Question: I really like how twitter blur the end of the long name, when you move the cursor on the box with message.
I would like to try make something similar, with a little difference - I have a DIV (let's say ) and when a text inside is longer then 100px - then will be the end of the respective text blurred...
Could anyone give me some example/source/advice, how to do that?
Thank you

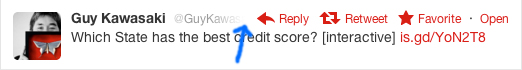
Answer: With the following HTML:
'''
<div>
<span>@someUserName</span>
</div>
'''
And CSS:
'''
span {
display: inline-block;
position: relative;
}
span::after {
position: absolute;
top: 0;
bottom: 0;
right: 0;
width: 3em;
content: '';
background: -moz-linear-gradient(left, rgba(255,255,255,0) 0%, rgba(255,255,255,1) 100%); /* FF3.6+ */
background: -webkit-gradient(linear, left top, right top, color-stop(0%,rgba(255,255,255,0)), color-stop(100%,rgba(255,255,255,1))); /* Chrome,Safari4+ */
background: -webkit-linear-gradient(left, rgba(255,255,255,0) 0%,rgba(255,255,255,1) 100%); /* Chrome10+,Safari5.1+ */
background: -o-linear-gradient(left, rgba(255,255,255,0) 0%,rgba(255,255,255,1) 100%); /* Opera 11.10+ */
background: -ms-linear-gradient(left, rgba(255,255,255,0) 0%,rgba(255,255,255,1) 100%); /* IE10+ */
background: linear-gradient(left, rgba(255,255,255,0) 0%,rgba(255,255,255,1) 100%); /* W3C */
filter: progid:DXImageTransform.Microsoft.gradient( startColorstr='#00ffffff', endColorstr='#ffffff',GradientType=1 ); /* IE6-9 */
}
'''
<URL>.
You can, of course, also use percentage widths in the generated content: <URL>.
---
in response to comments, below, reporting that IE 8 (and presumably lower) doesn't work with the above solution:
> not working for me in IE8 though...
I've updated the HTML to the following:
'''
<div>
<span>@someUserName
<!--[if ie]>
<span class="ieFadeout"></span>
<![endif]-->
</span>
</div>
'''
And updated the CSS:
'''
div > span {
display: inline-block;
position: relative;
}
div > span::after {
position: absolute;
top: 0;
bottom: 0;
right: 0;
width: 3em;
content: '';
background: -moz-linear-gradient(left, rgba(255,255,255,0) 0%, rgba(255,255,255,1) 100%); /* FF3.6+ */
background: -webkit-gradient(linear, left top, right top, color-stop(0%,rgba(255,255,255,0)), color-stop(100%,rgba(255,255,255,1))); /* Chrome,Safari4+ */
background: -webkit-linear-gradient(left, rgba(255,255,255,0) 0%,rgba(255,255,255,1) 100%); /* Chrome10+,Safari5.1+ */
background: -o-linear-gradient(left, rgba(255,255,255,0) 0%,rgba(255,255,255,1) 100%); /* Opera 11.10+ */
background: -ms-linear-gradient(left, rgba(255,255,255,0) 0%,rgba(255,255,255,1) 100%); /* IE10+ */
background: linear-gradient(left, rgba(255,255,255,0) 0%,rgba(255,255,255,1) 100%); /* W3C */
filter: progid:DXImageTransform.Microsoft.gradient( startColorstr='#00ffffff', endColorstr='#ffffff',GradientType=1 ); /* IE6-9 */
}
span > .ieFadeout {
position: absolute;
top: 0;
right: 0;
bottom: 0;
width: 3em;
background-color: transparent;
filter: progid:DXImageTransform.Microsoft.gradient( startColorstr='#00ffffff', endColorstr='#ffffff',GradientType=1 ); /* IE6-9 */
}
'''
<URL>.
References:
- <URL>